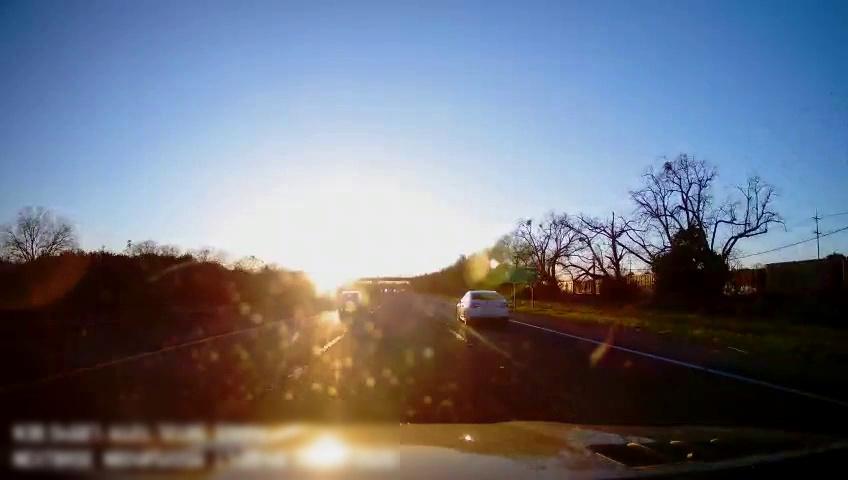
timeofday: Day
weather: Sunny
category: Drivable Space
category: Vehicles | Car
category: Vehicles | SUV
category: Lanes | Alternate Lane
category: Lanes | Current Lane
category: Lanes | Current Lane
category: Lanes | Alternate Lane
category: Traffic | Signs